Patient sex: F
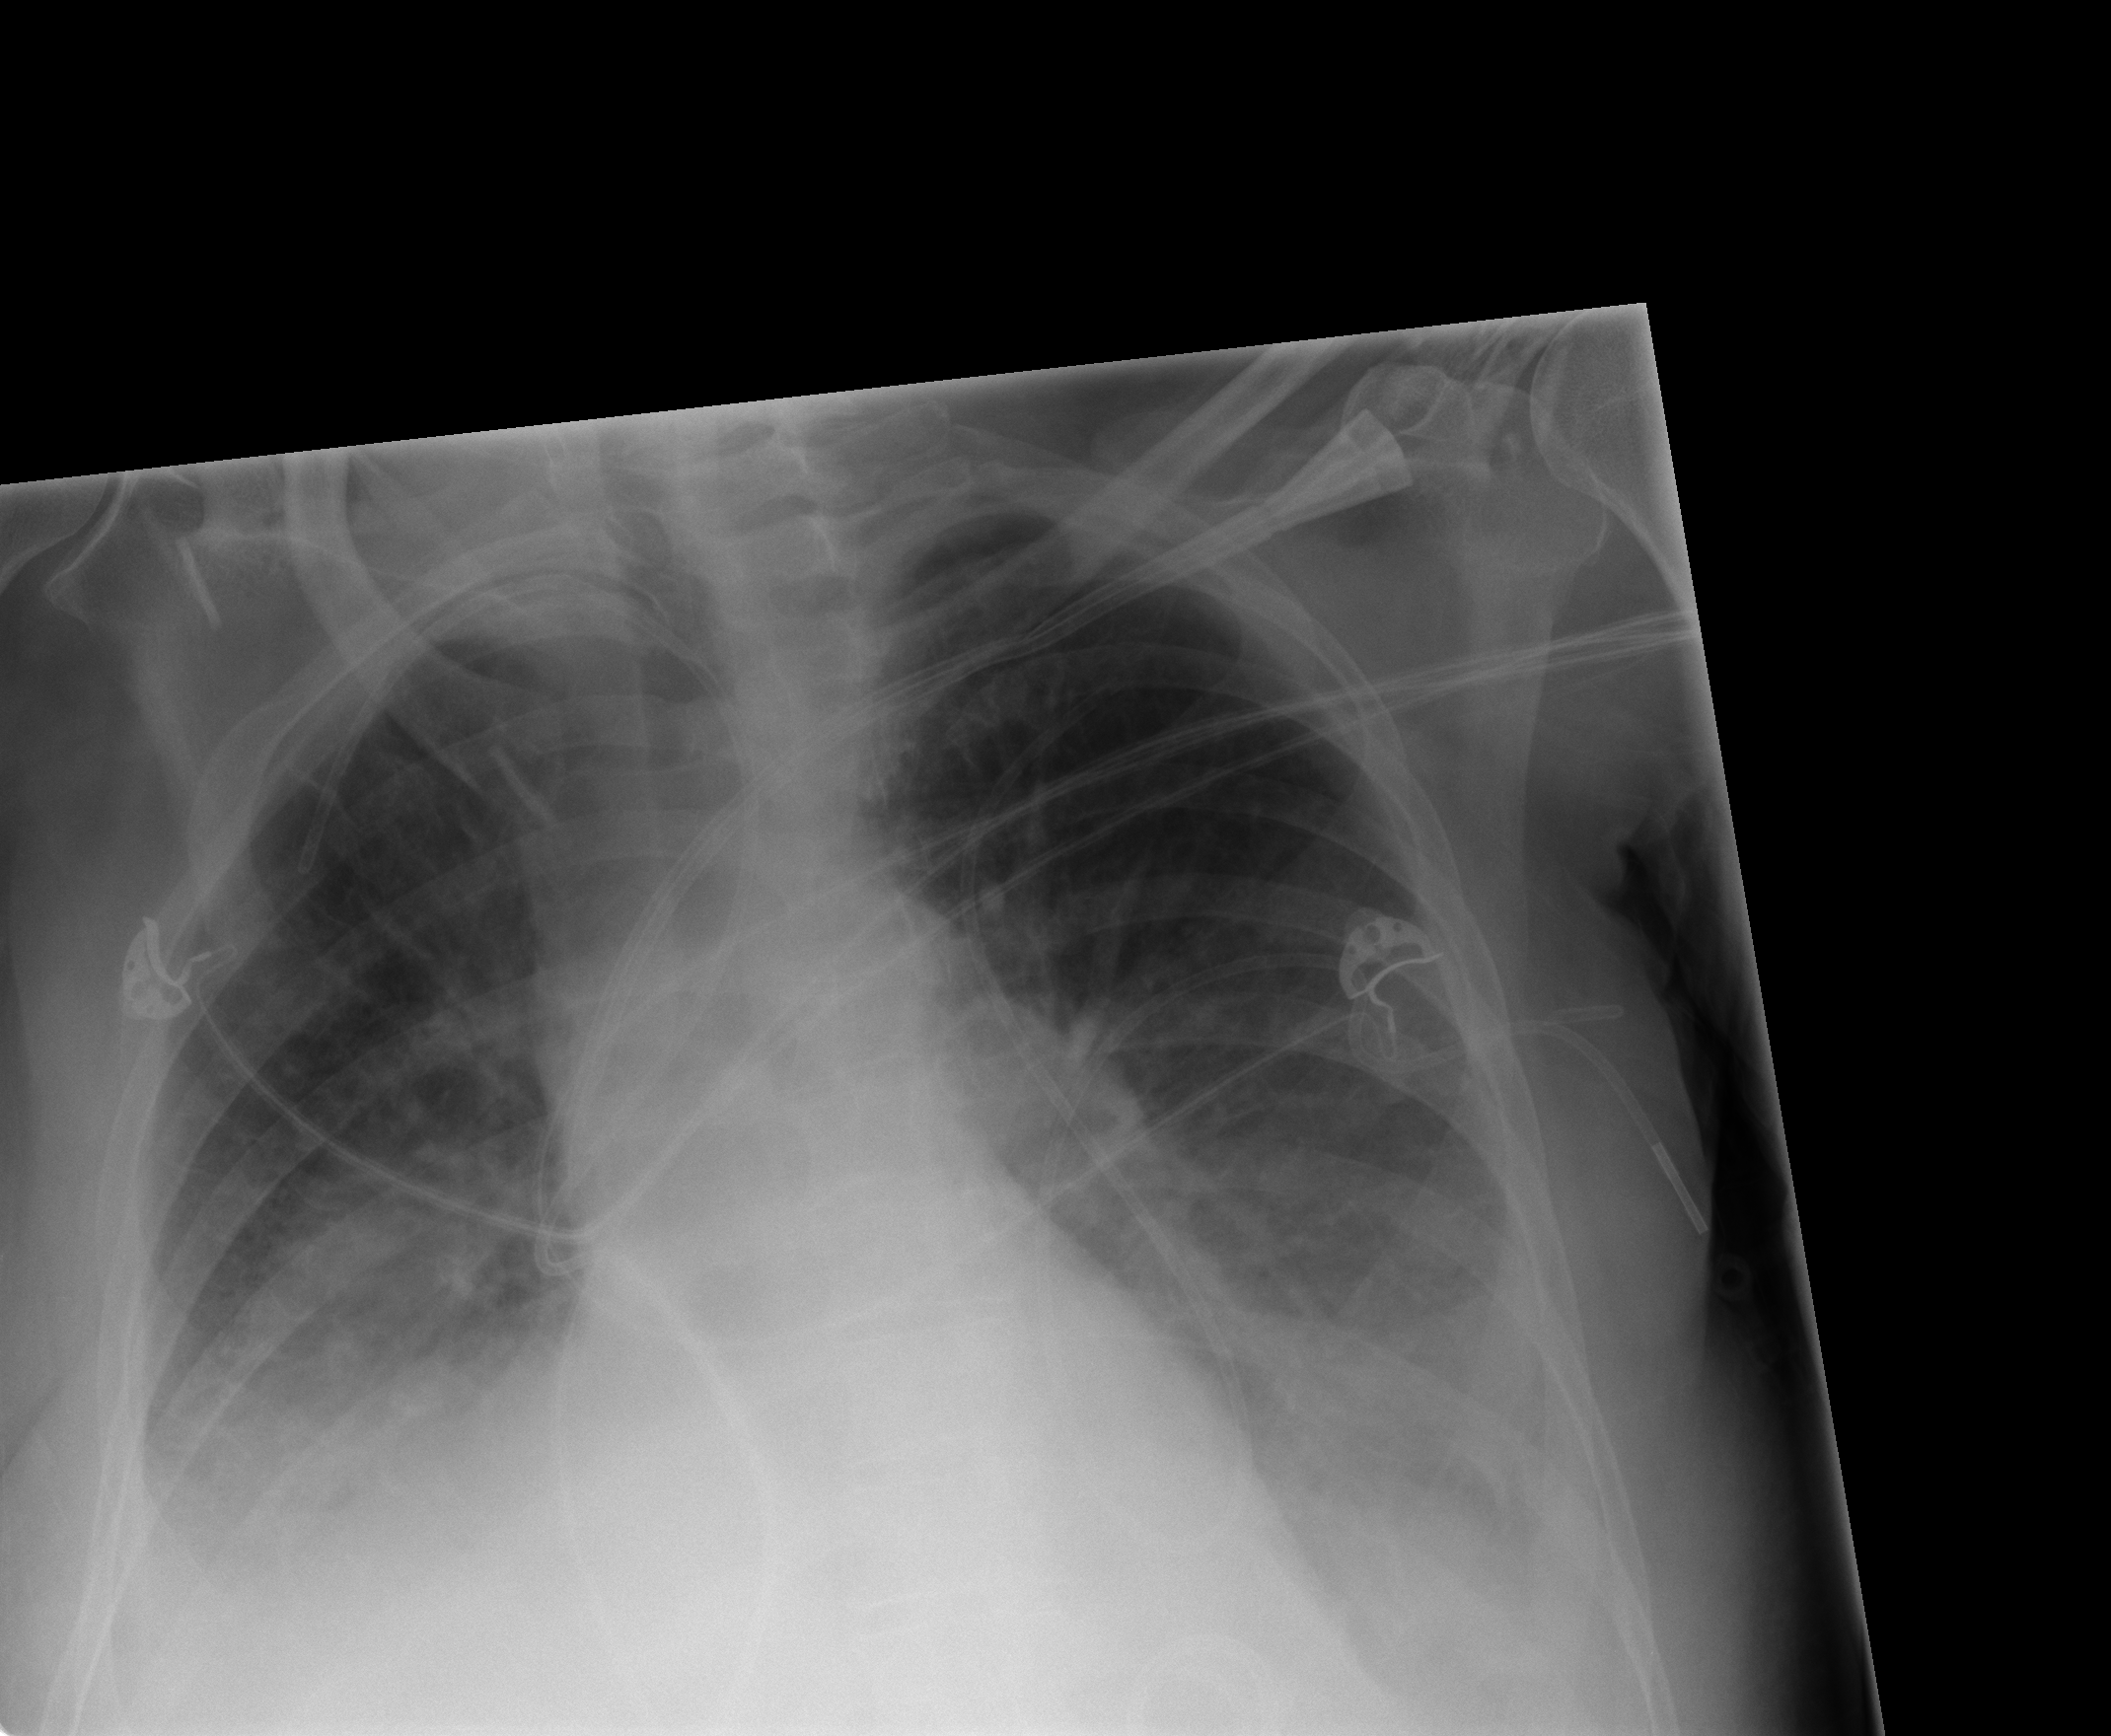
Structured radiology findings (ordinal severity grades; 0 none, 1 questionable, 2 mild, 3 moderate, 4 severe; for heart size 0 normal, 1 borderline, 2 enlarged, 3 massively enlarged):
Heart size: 0
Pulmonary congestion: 0
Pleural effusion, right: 2
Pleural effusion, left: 2
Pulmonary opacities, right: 1
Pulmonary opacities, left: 1
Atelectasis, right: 2
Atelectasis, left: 2